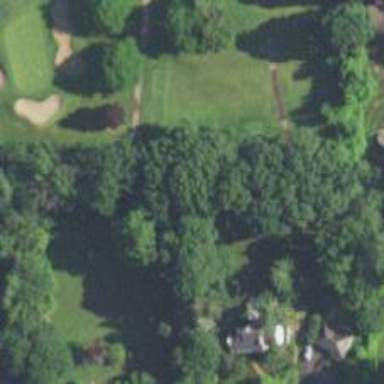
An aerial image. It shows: Path used for both walking and golf.